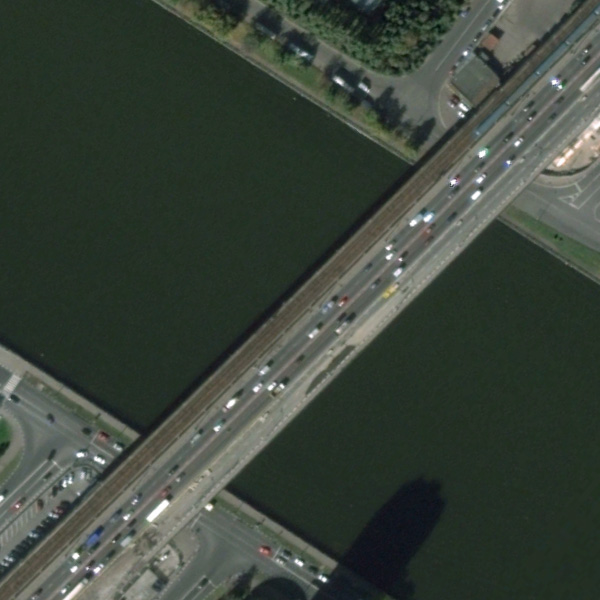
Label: Bridge